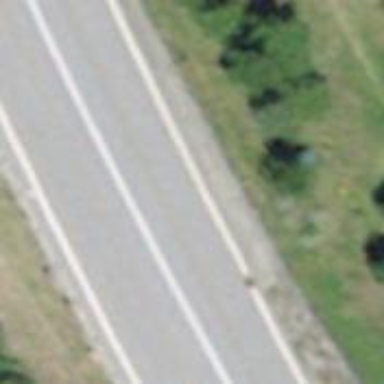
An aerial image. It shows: Secondary road with asphalt surface.